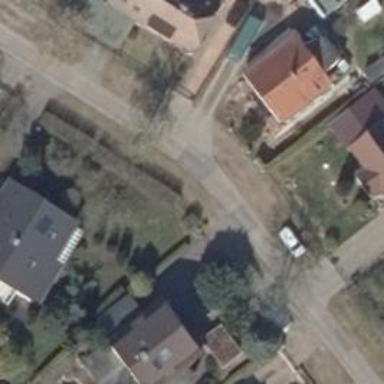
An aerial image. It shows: Residential road with concrete surface.